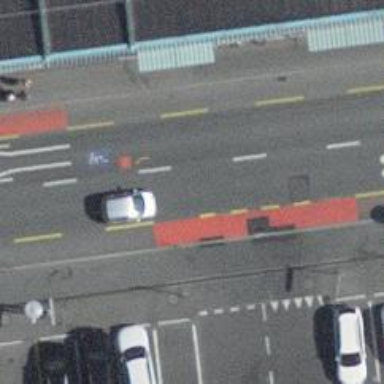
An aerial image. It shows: Unclassified road with asphalt surface. The road has advisory cycle lane with separate sidewalk.